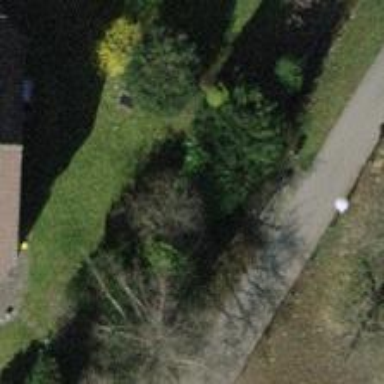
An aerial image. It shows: Brown bench in the vicinity.